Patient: sex F, age 54
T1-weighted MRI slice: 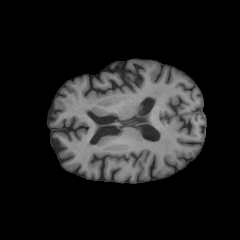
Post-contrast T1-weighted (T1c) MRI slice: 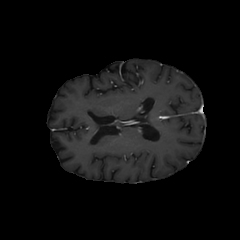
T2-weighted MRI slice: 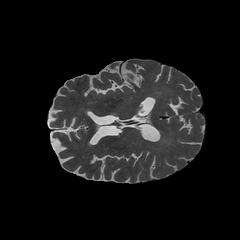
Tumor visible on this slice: no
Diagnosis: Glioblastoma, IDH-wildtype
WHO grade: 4